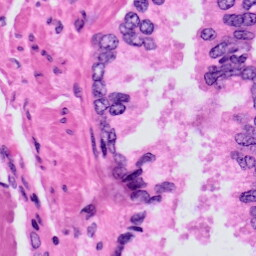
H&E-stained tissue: Prostate